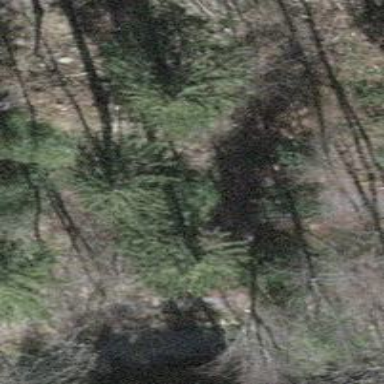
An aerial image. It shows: Unpaved steps.